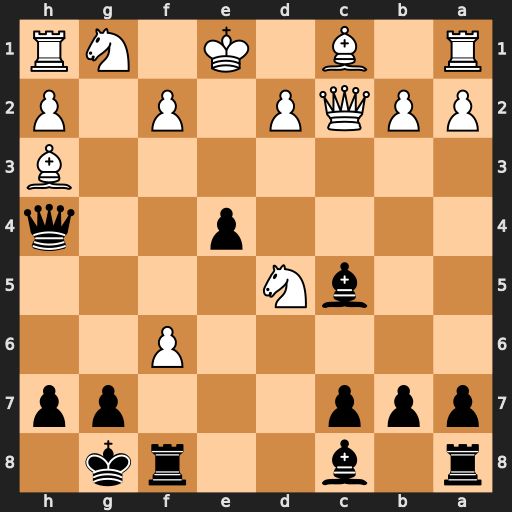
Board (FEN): r1b2rk1/ppp3pp/5P2/2bN4/4p2q/7B/PPQP1P1P/R1B1K1NR
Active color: b
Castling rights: KQ
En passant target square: -
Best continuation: Qxf2+ Kd1 Bg4+ Ne2 Qxe2#